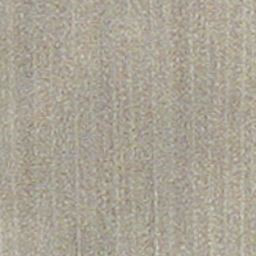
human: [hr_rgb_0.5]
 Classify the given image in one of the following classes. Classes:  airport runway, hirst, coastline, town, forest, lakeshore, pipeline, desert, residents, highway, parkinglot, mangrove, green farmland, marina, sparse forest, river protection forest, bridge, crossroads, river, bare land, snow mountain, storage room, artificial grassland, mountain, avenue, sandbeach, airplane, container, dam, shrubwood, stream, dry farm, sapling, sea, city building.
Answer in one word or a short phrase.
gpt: dry farm